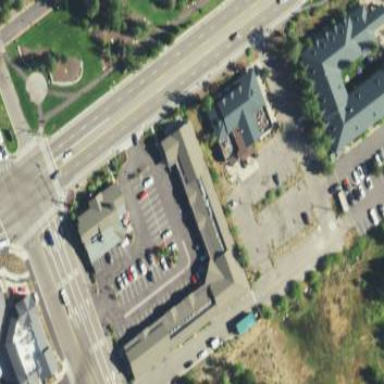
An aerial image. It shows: Retail building.